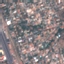
Land use / land cover: Residential